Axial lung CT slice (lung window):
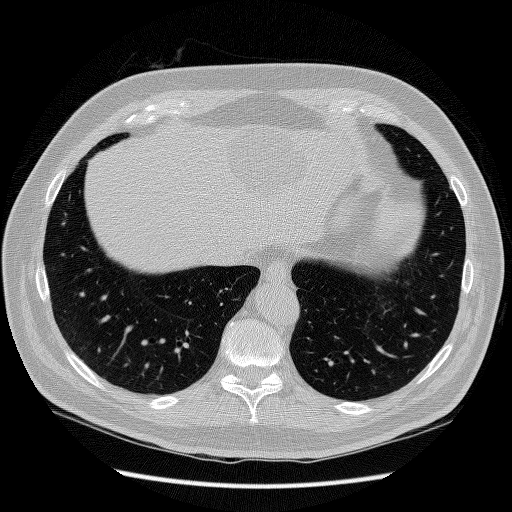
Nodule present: no